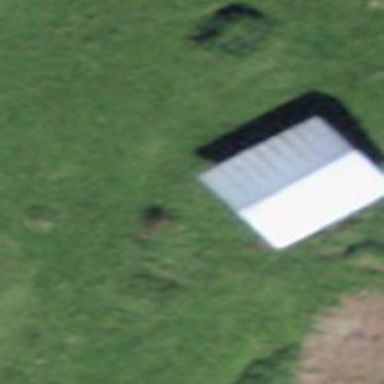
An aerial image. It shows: Farm auxiliary building.